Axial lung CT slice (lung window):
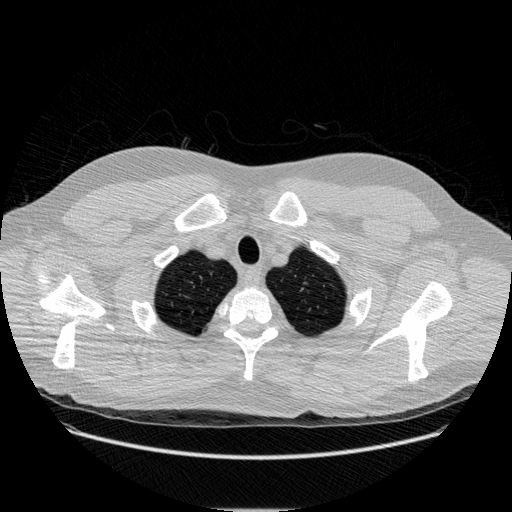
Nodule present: no